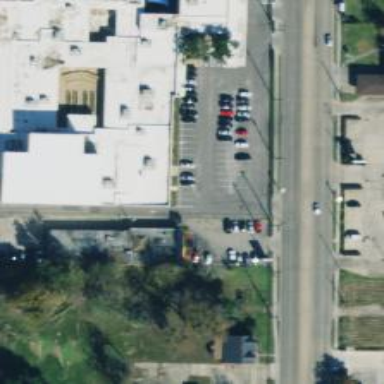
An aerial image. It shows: Parking space is available.